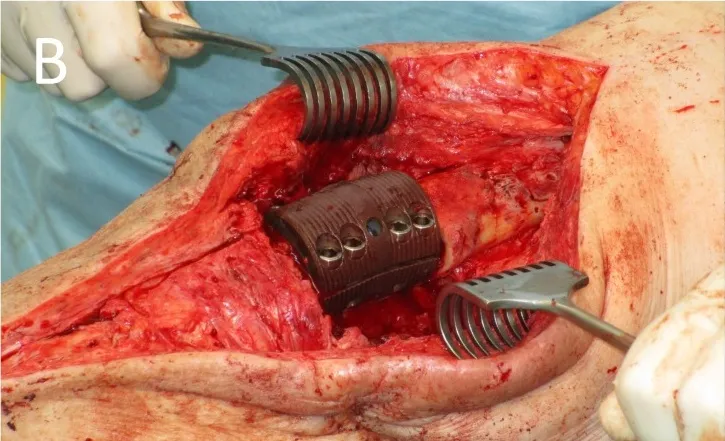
(B) Intraoperative image after implantation of the silver-coated knee arthrodesis system with complete locking of the two spacer parts with 8 locking bolts (4 lateral, 4 medial (not visible)) between the intramedullary femoral component (right) and the intramedullary tibial component (left).
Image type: medical_photograph (other_medical_photograph)